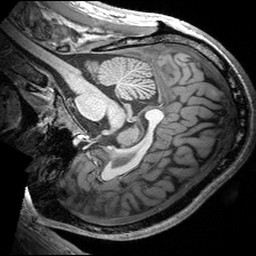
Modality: T1w
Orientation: sagittal
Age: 22
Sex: male
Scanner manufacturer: siemens
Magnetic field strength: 3 T
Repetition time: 2.53 s
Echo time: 0.00299 s